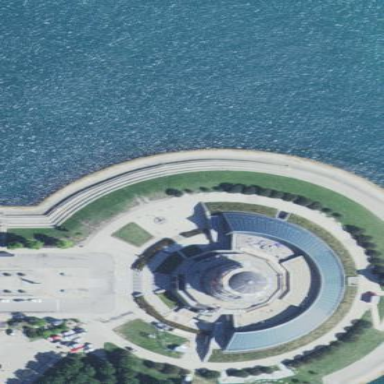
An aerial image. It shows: Commercial building that houses planetarium.